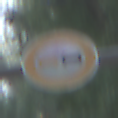
Verkehrszeichen: Ueberholverbot
Umgebung: Outdoor, Nature
Tageszeit: SunriseSunset
Wetter: NotSpecified
Licht: Natural
Jahreszeit: Autumn
Kontrast: MediumContrast